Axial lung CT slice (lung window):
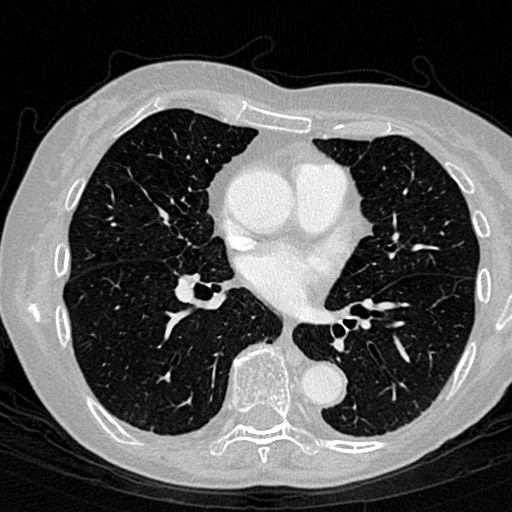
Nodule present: no